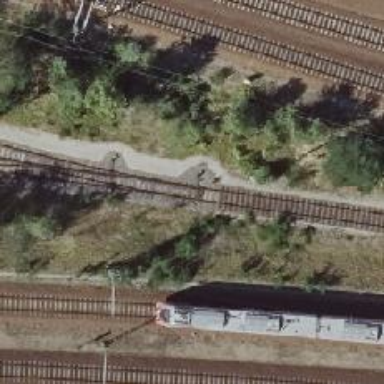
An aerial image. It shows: Railway switch with the turnout on the left side.